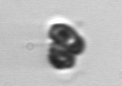
Label: Corymbellus